Question: I'm trying to get the highlighted result only as it's the latest date. First time I've asked a question here so I apologize in advance if this isn't clear. Thanks

By using the following query
'''
SELECT
MAX(A.Insp_Date) AS Last_Insp_Date
,A.Doc_ID
,A.Service_Call_ID
,A.Customer_ID
,A.Address_Code
,A.State
,A.Branch
,B.HydLoc
,B.FlwOutSz
,B.StaticPSI
,B.ResidualPSI
,B.PititPSI
,B.FlwGPM
FROM [dbo].[fofHydrntInspHdr] AS A
LEFT OUTER JOIN [dbo].[fofHYD2800FlwTstRT] AS B
ON A.Doc_ID = B.Doc_ID
WHERE A.Doc_ID > 0
AND A.Address_Code = 'GEN0021'
GROUP BY
A.Doc_ID
,A.Service_Call_ID
,A.Customer_ID
,A.Address_Code
,A.State
,A.Branch
,B.HydLoc
,B.FlwOutSz
,B.StaticPSI
,B.ResidualPSI
,B.PititPSI
,B.FlwGPM
'''
I've also tried using max doc_id and it still doesn't work. Appreciate any help.
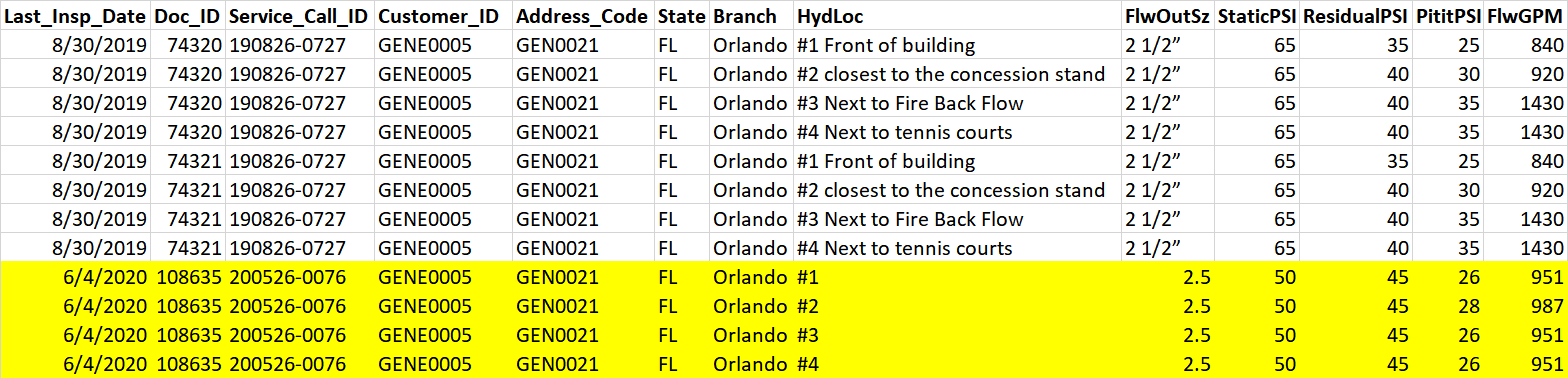
Answer: Another option that shouldn't require two scans of your table is to filter for the latest using a window function:
'''
with r as
(
SELECT
A.Insp_Date AS Last_Insp_Date
,A.Doc_ID
,A.Service_Call_ID
,A.Customer_ID
,A.Address_Code
,A.State
,A.Branch
,B.HydLoc
,B.FlwOutSz
,B.StaticPSI
,B.ResidualPSI
,B.PititPSI
,B.FlwGPM
,DENSE_RANK() OVER (ORDER BY A.Insp_Date DESC) AS r
FROM [dbo].[fofHydrntInspHdr] AS A
LEFT OUTER JOIN [dbo].[fofHYD2800FlwTstRT] AS B
ON A.Doc_ID = B.Doc_ID
WHERE A.Doc_ID > 0
AND A.Address_Code = 'GEN0021'
)
SELECT
Insp_Date AS Last_Insp_Date
,Doc_ID
,Service_Call_ID
,Customer_ID
,Address_Code
,State
,Branch
,HydLoc
,FlwOutSz
,StaticPSI
,ResidualPSI
,PititPSI
,FlwGPM
FROM r
WHERE r = 1;
'''
---
As an aside, I would advise against aliasing your tables with 'A', 'B', 'C' etc as they don't relate to the table and make understanding the query later on more awkward. In this case, aliases like 'h' and 'ft' would convey that one table is the Headers and the other the Flow Tests, whilst also reducing character count.
It also looks like you have some bad duplication going on in your results there, which suggests that either your query is not joining and filtering appropriately or your data is messy.